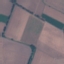
Land use / land cover: AnnualCrop